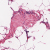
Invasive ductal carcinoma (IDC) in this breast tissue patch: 0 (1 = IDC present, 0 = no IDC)